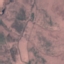
Land use / land cover: HerbaceousVegetation